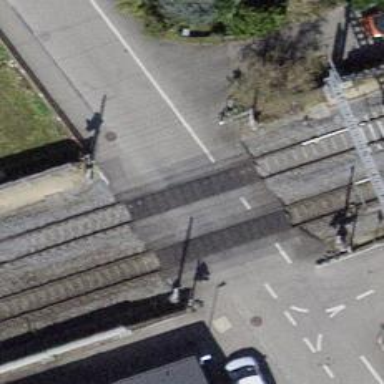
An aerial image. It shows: Railway level crossing.